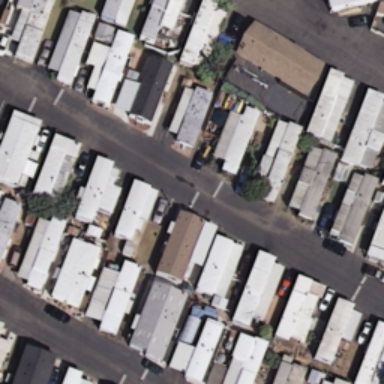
Many mobile homes arranged in lines in the mobile home park .